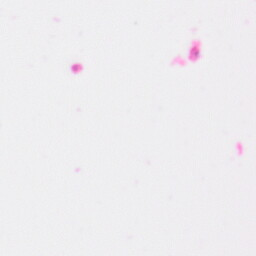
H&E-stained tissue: Colon